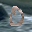
Label: 0